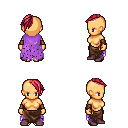
a pixel art fantasy rpg character, female body template, human, tanned skin, maroon tattered cape, robe skirt, ruby red long mohawk hairstyle, leather bracers, maroon shoes, four views (front, back, left, right), 2x2 character sprite sheet, small pixel art, hard edges, no anti-aliasing